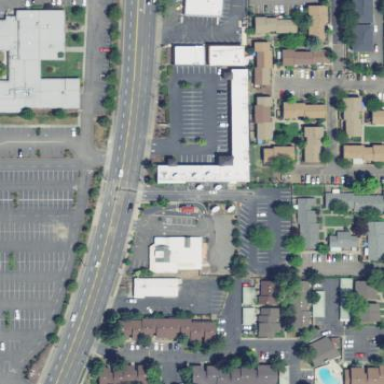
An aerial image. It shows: Retail area.